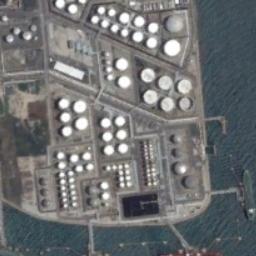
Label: storage_tank